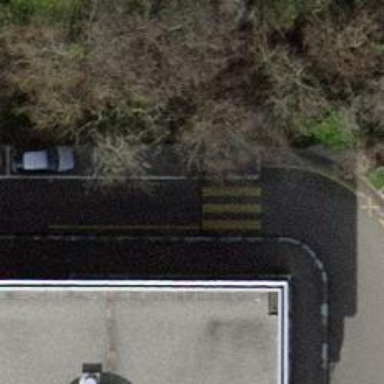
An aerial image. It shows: Uncontrolled zebra crossing.